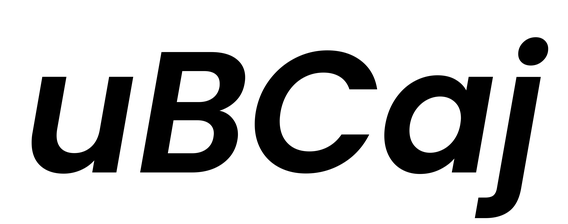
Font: Poppins-SemiBoldItalic